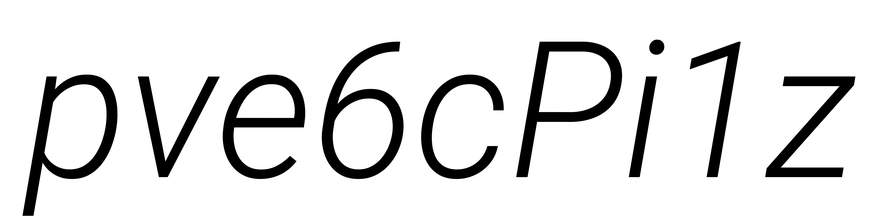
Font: Roboto-Italic_Light_Italic